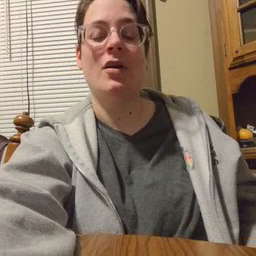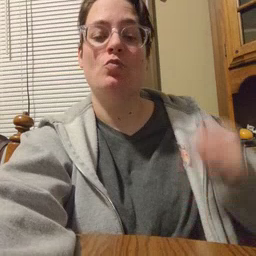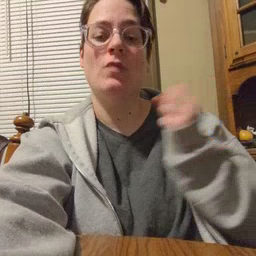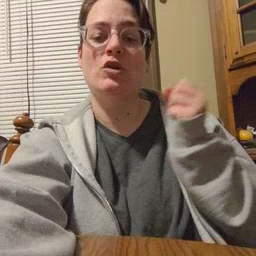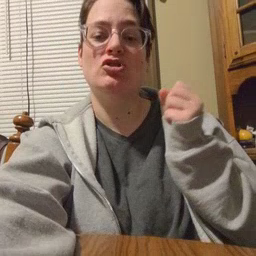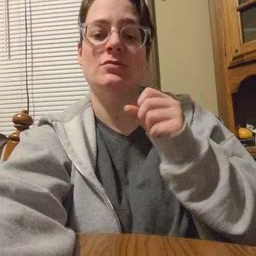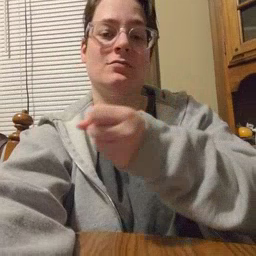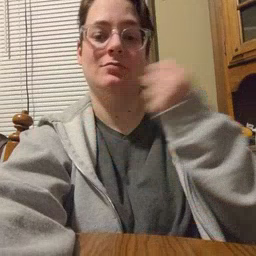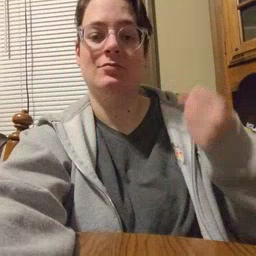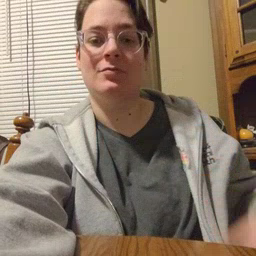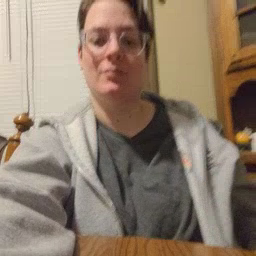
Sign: refrigerator